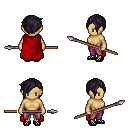
a pixel art fantasy rpg character, female body template, human, tanned skin, red cape, magenta pants, raven pixie cut hairstyle, ghillies, spear, four views (front, back, left, right), 2x2 character sprite sheet, small pixel art, hard edges, no anti-aliasing